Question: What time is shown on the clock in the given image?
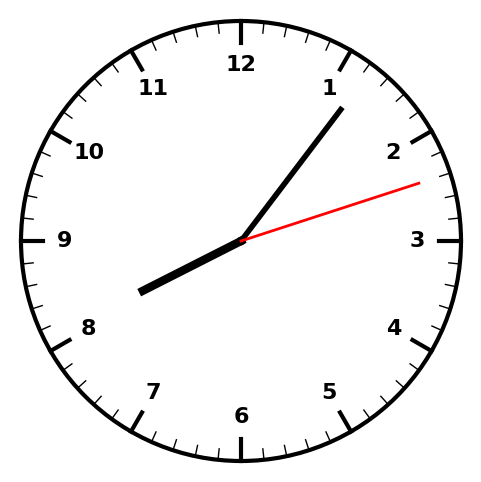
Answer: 08:06:12